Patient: sex F, age 75
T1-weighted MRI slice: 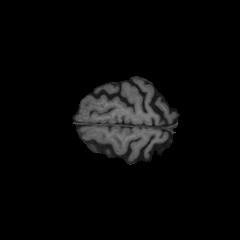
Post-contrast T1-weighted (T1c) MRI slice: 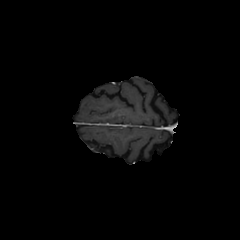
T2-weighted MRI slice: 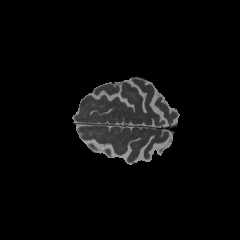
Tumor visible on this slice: no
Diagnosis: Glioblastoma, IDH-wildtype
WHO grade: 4